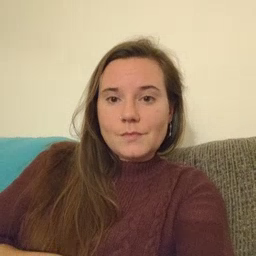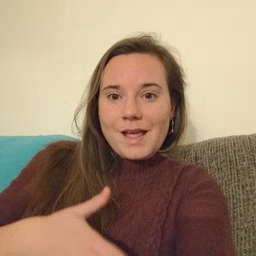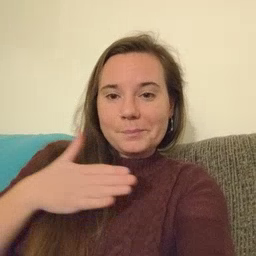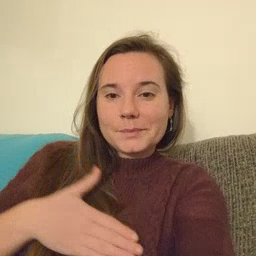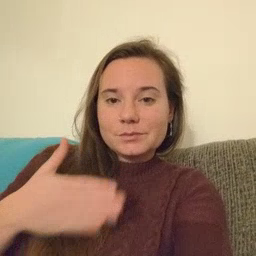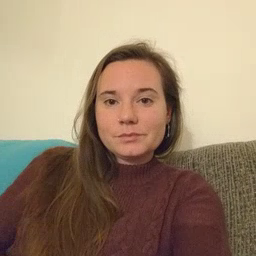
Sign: happy